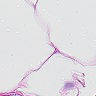
Metastatic tissue present: no